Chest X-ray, PA view. Patient: 25 years old, sex F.
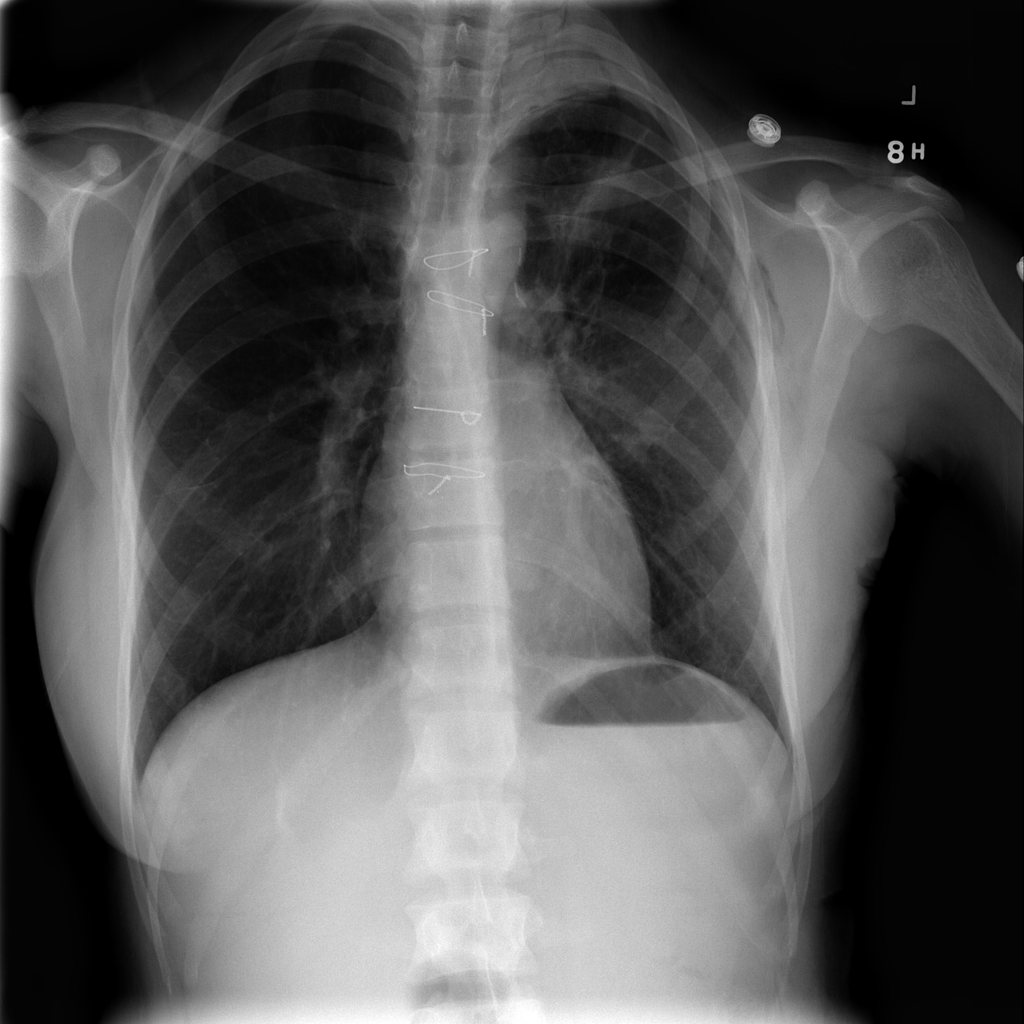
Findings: Pleural_Thickening, Pneumothorax